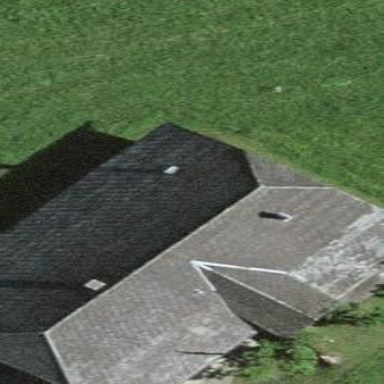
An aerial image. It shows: Farm building.